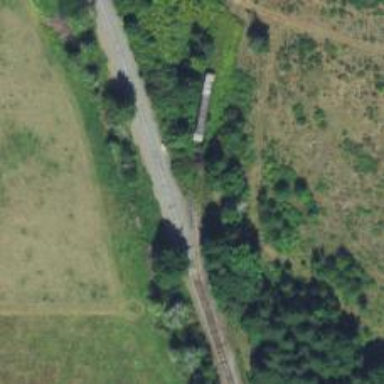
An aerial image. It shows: Railway track.